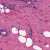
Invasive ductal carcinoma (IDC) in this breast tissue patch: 0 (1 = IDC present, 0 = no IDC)